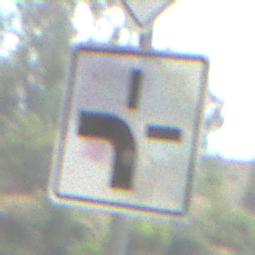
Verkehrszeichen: VerlaufVorfahrtsstrasse1
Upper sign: Vorfahrtsstrasse
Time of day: Midday
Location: Outdoor (Nature)
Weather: PartlyCloudy
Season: NotSpecified
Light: Natural